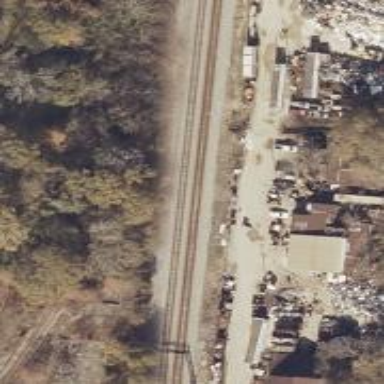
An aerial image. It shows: Railway siding with rails.